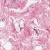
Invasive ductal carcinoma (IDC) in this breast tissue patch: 0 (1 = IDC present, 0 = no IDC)